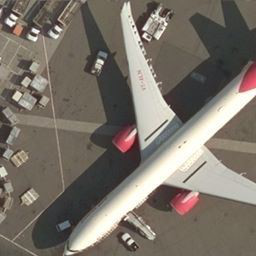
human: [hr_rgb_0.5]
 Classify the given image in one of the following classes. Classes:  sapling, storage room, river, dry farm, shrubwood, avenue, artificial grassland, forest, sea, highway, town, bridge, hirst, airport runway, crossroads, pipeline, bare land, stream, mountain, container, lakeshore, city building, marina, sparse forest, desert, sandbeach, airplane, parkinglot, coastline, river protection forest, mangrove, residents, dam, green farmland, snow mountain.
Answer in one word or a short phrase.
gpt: airplane